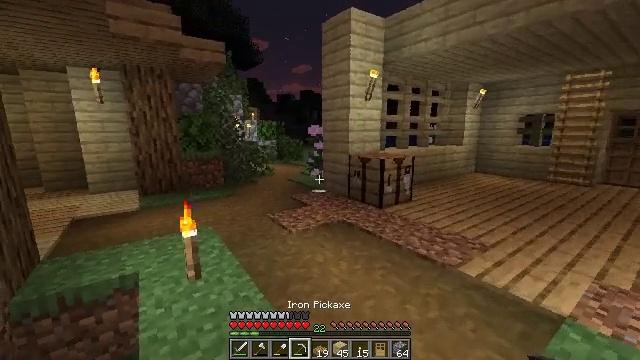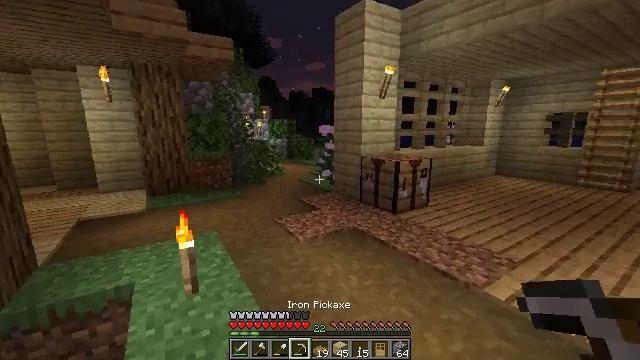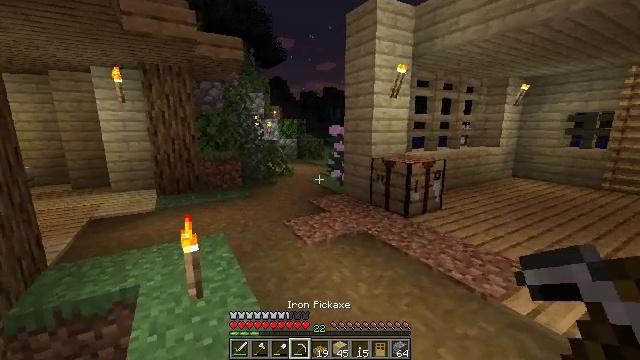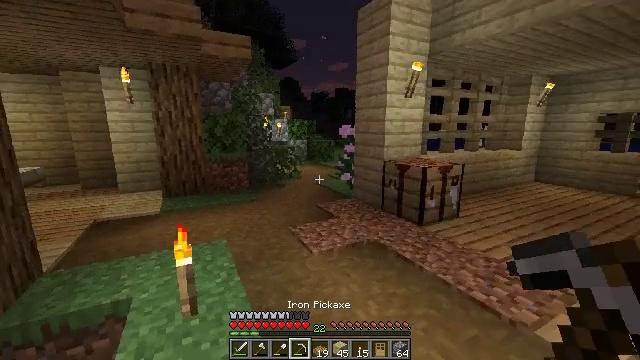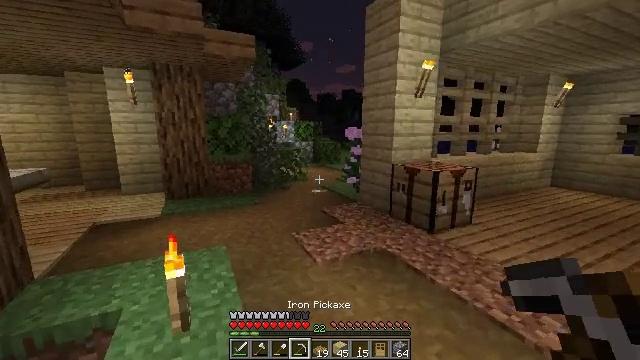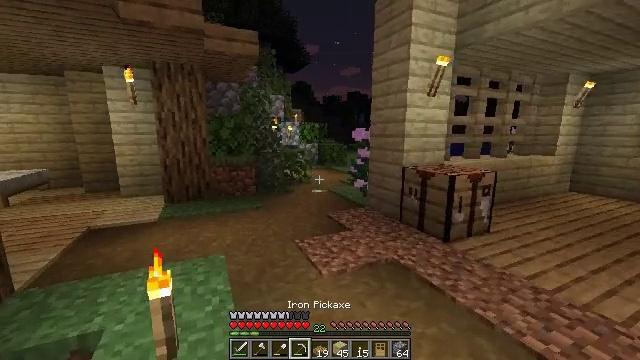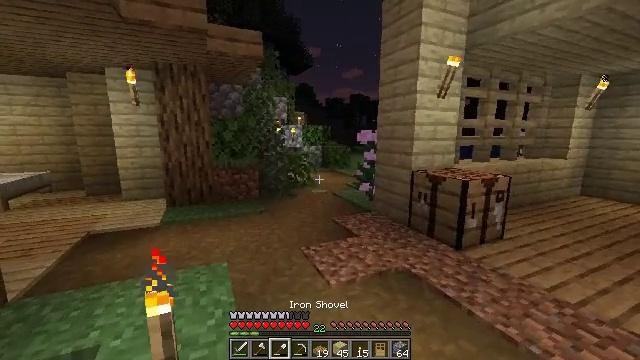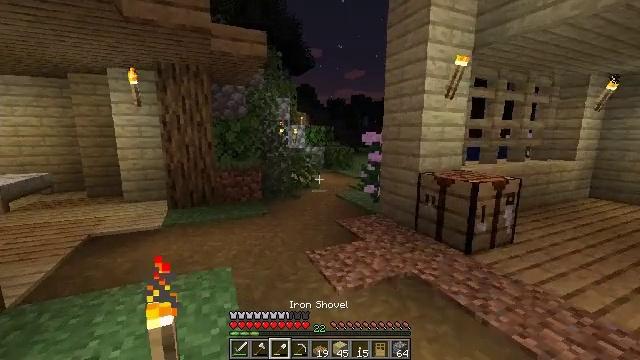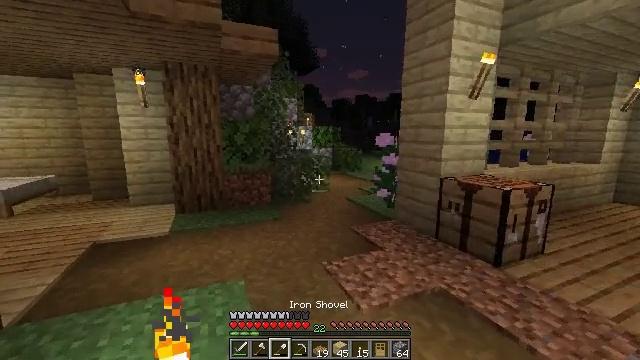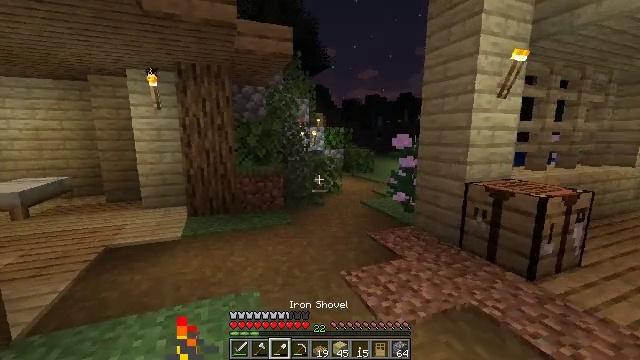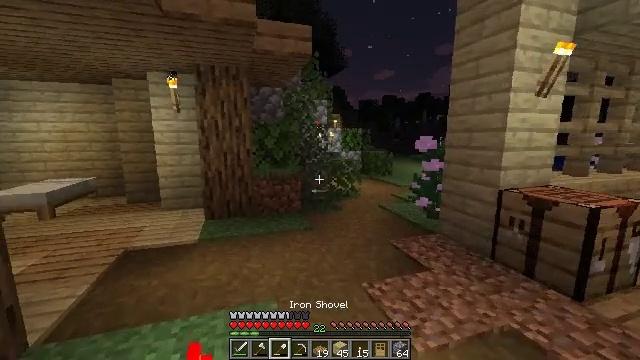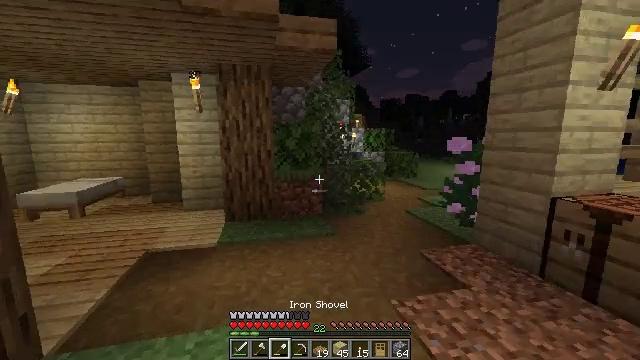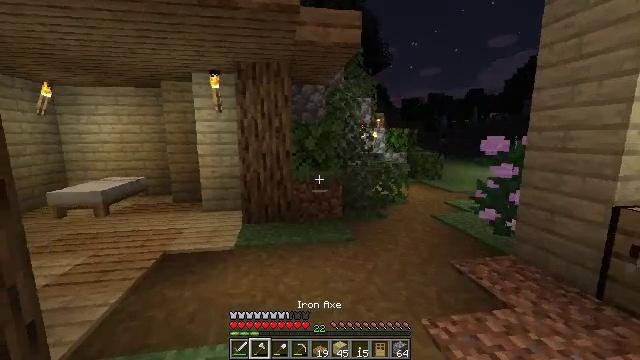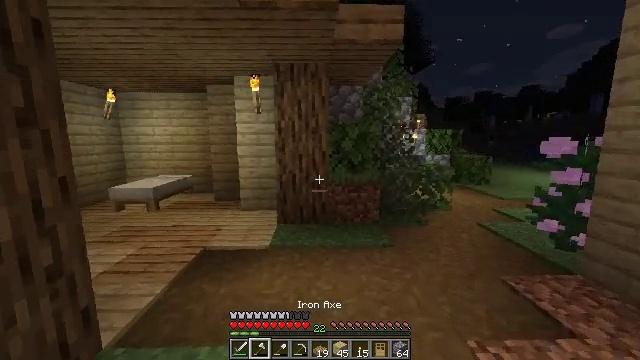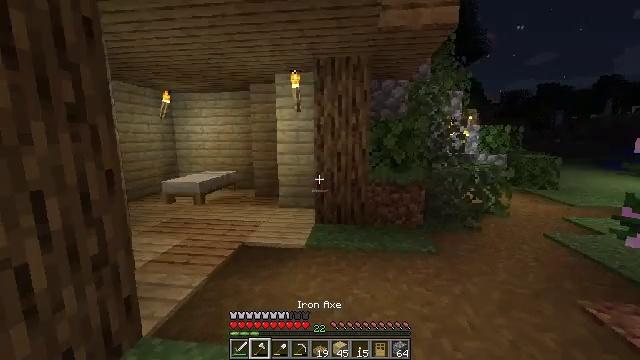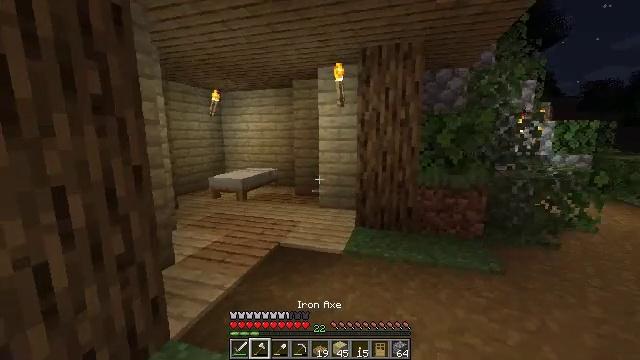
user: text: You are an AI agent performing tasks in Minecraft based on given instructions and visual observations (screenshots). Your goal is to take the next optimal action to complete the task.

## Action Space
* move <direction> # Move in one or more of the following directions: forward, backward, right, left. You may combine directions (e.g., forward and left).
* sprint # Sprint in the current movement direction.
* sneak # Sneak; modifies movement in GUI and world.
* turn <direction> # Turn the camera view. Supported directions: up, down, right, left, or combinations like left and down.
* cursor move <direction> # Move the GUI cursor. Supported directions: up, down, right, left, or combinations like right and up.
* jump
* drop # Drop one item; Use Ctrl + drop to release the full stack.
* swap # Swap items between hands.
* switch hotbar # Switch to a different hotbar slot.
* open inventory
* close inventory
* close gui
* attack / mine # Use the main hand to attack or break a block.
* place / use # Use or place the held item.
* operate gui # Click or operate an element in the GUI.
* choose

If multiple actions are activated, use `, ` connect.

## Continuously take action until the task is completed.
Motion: motion action
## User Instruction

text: Remove birch planks to collect them.
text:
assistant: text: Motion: move forward, turn left
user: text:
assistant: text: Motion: move forward, turn left
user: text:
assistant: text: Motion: move forward, turn left
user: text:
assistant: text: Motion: move forward, turn left
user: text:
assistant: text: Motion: move forward and move left, turn left
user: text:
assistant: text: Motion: move forward and move left
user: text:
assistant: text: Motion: move forward and move left
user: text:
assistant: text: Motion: move forward and move left
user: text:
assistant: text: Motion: move forward, turn left
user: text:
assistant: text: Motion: move forward, turn left
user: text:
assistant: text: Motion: move forward, turn left
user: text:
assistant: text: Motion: move forward, turn left
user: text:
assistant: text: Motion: move forward, turn left
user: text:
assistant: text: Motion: move forward, turn left
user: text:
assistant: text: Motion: move forward, turn left
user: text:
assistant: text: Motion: move forward, turn left
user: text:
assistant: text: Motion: move forward, turn left
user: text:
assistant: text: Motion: move forward
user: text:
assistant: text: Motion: move forward
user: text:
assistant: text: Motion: move forward
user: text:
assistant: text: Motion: move forward
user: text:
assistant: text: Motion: move forward
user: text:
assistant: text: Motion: move forward
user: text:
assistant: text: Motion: move forward
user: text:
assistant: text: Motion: move forward
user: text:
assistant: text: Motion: move forward
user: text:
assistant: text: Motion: move forward
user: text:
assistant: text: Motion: move forward
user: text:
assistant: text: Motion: move forward, turn down
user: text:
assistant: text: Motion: move forward